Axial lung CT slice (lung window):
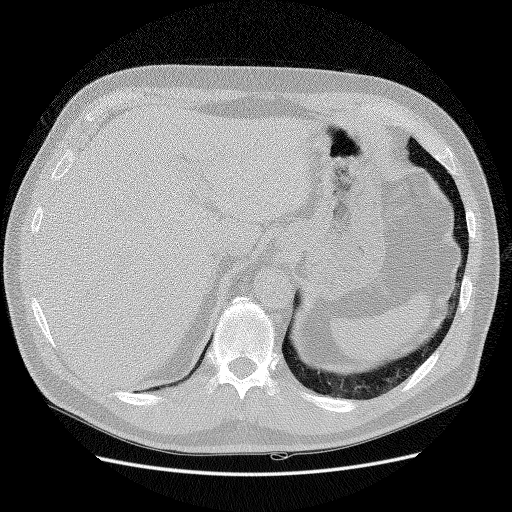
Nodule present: no